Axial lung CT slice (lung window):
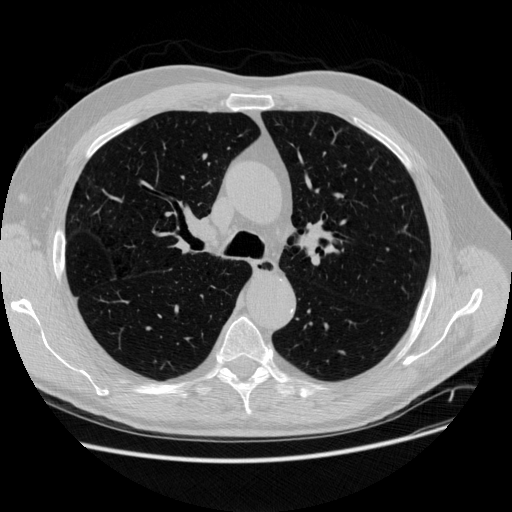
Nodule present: no